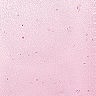
Metastatic tissue present: no